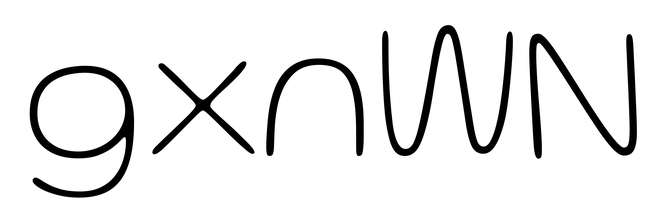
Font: Gluten_Thin